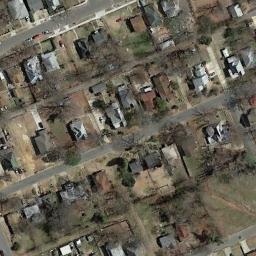
Label: residential